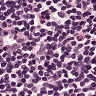
Metastatic tissue present: no